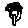
Label: tree